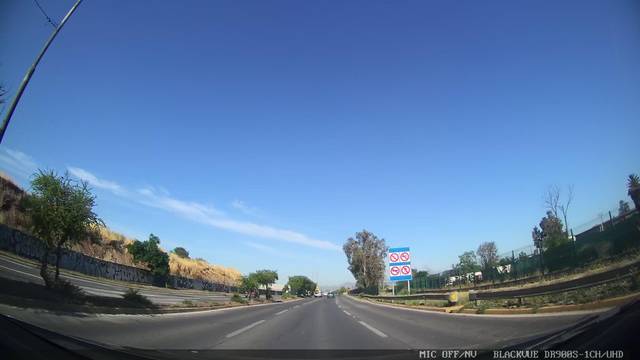
Region: Chile
Coordinates: -33.477, -70.676